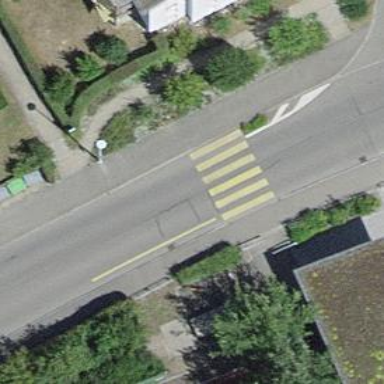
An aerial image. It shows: Pedestrian crossing with zebra markings on the footway.